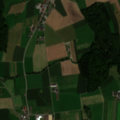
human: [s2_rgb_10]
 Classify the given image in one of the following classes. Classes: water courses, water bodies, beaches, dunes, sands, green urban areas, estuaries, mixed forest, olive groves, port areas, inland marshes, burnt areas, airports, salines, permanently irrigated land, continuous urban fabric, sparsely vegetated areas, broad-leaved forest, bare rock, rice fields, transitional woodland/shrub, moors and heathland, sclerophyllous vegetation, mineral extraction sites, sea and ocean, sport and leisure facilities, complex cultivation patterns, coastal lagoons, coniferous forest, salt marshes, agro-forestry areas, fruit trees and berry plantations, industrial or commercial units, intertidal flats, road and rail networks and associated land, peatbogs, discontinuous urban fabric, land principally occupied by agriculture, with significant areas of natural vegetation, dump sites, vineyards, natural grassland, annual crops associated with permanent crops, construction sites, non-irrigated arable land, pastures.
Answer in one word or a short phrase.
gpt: discontinuous urban fabric, non-irrigated arable land, mixed forest